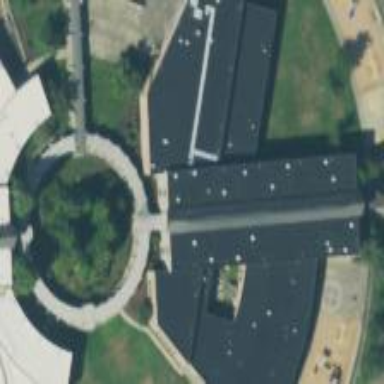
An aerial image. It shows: School building.